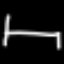
Label: bed